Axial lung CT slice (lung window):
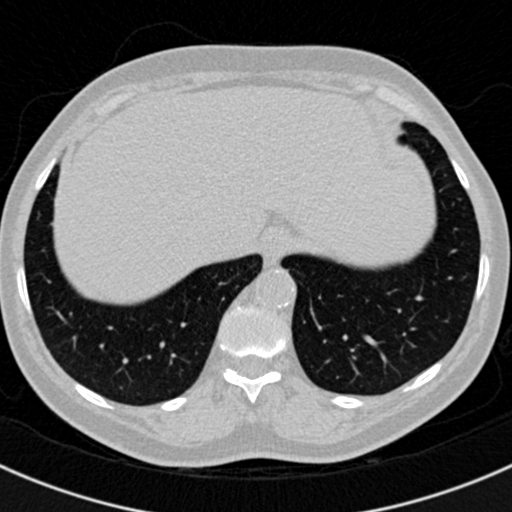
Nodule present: no